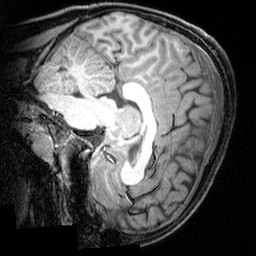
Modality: T1w
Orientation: sagittal
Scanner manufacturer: siemens
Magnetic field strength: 3 T
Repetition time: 1.9 s
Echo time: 0.00397 s